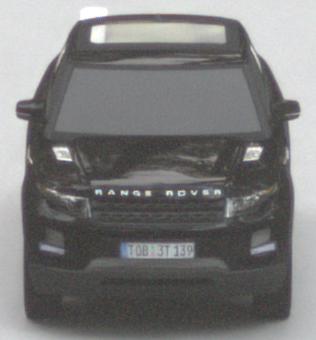
Make: Land Rover
Model: Range Rover Evoque 2.0 Si4
Detailed model: Range Rover Evoque (I)
Model produced from: 2011/08
Model produced until: 2013/11
Doors: 5
Color: black
Road condition: dry road
Daytime: sunrise or sunset
Contrast: medium contrast